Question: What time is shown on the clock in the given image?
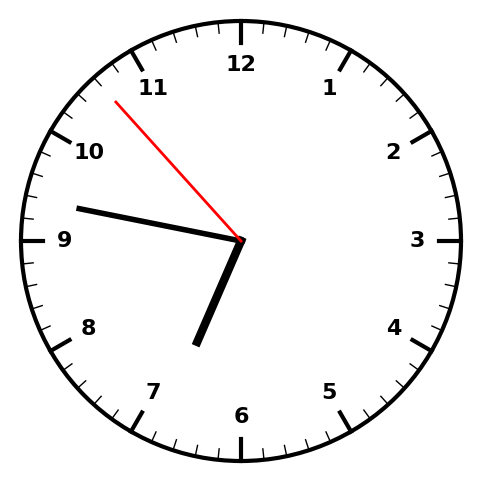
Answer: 06:46:53